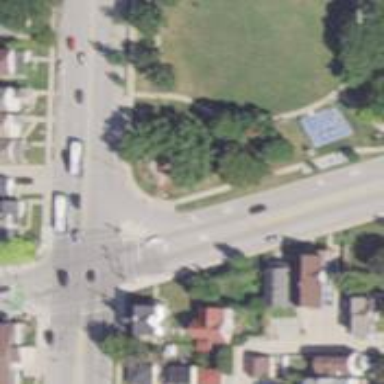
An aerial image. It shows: Footway located on traffic island.